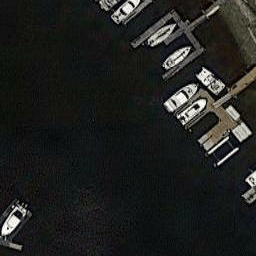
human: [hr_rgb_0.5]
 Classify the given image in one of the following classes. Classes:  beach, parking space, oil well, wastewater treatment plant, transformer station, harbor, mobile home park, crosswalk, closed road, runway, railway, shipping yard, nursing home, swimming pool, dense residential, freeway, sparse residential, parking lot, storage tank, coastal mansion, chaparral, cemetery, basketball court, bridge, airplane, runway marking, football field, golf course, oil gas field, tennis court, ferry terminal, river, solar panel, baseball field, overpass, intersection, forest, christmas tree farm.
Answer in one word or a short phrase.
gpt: harbor